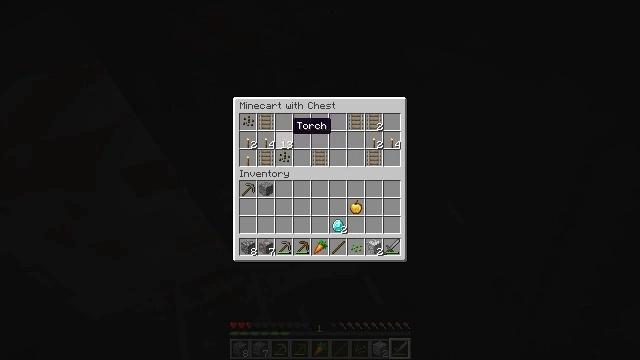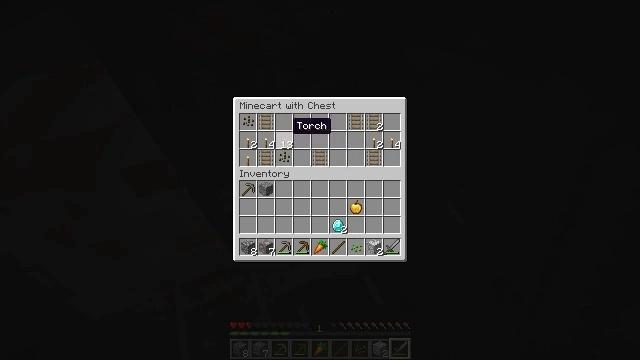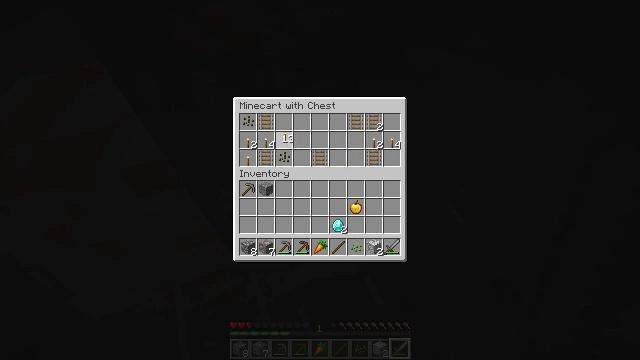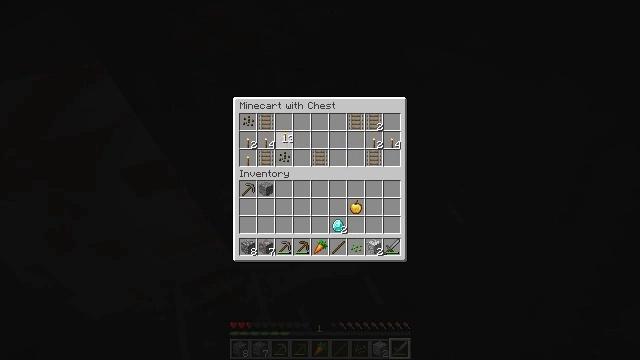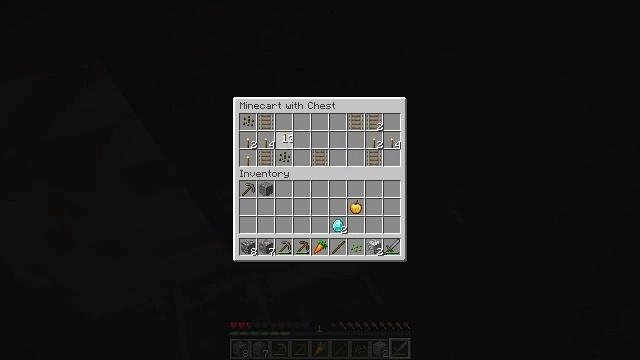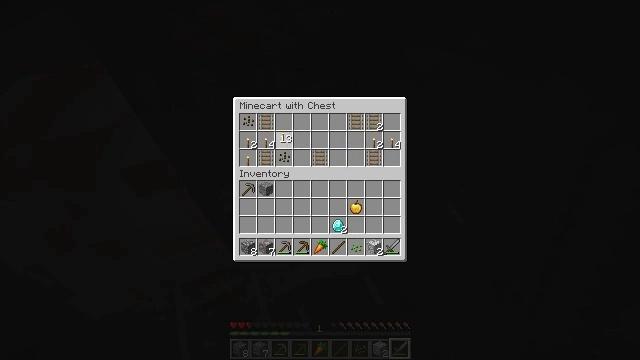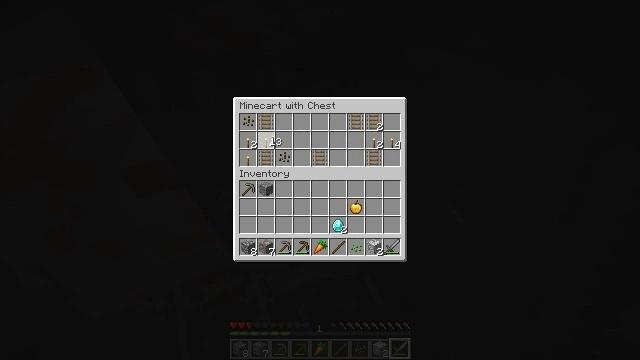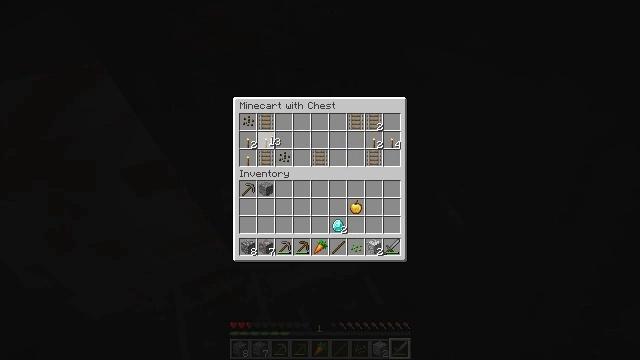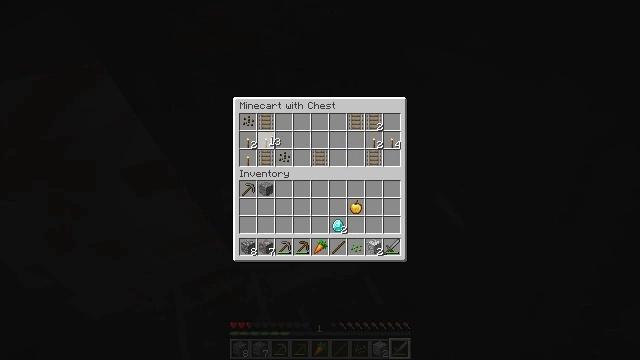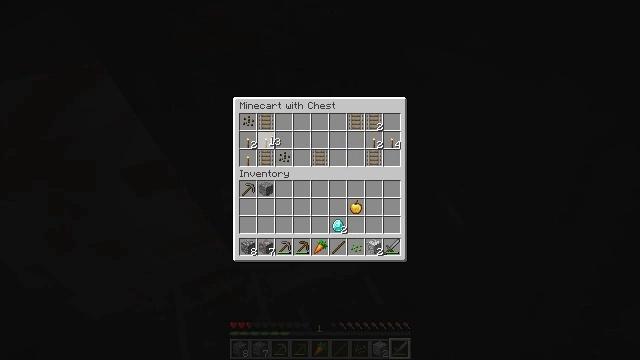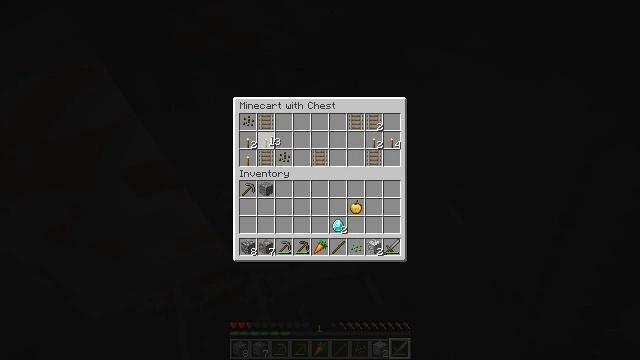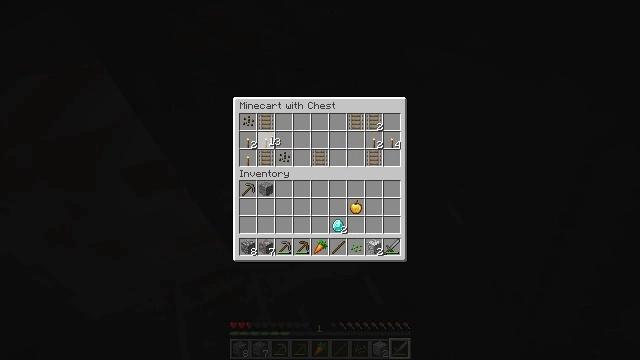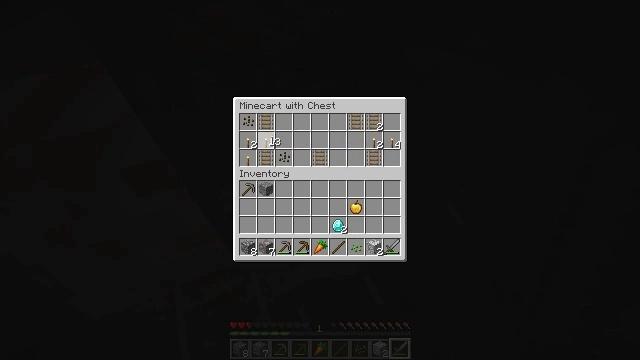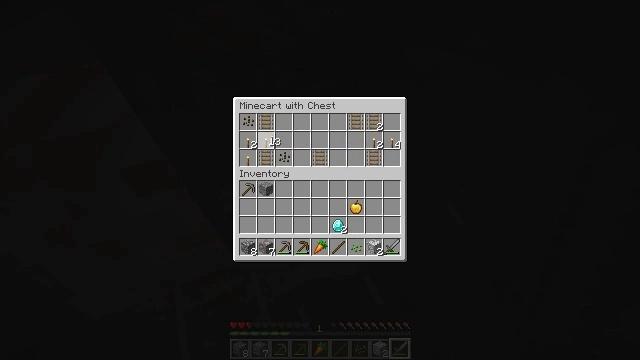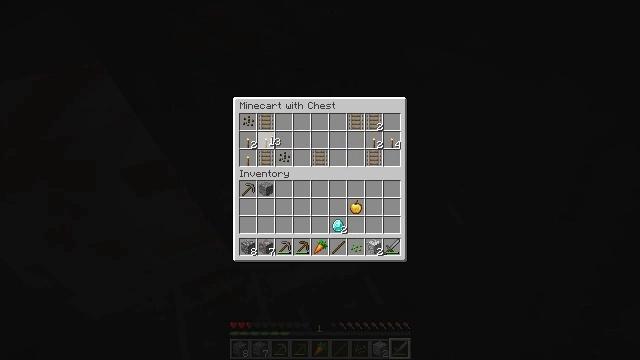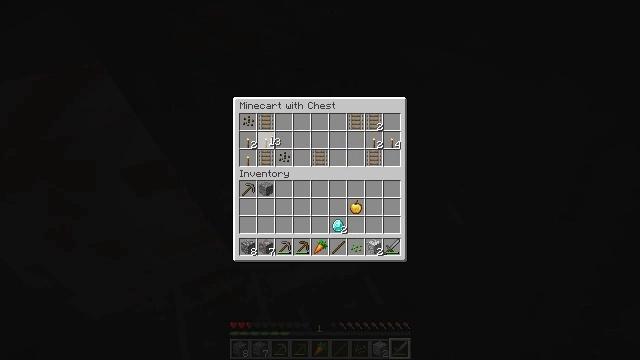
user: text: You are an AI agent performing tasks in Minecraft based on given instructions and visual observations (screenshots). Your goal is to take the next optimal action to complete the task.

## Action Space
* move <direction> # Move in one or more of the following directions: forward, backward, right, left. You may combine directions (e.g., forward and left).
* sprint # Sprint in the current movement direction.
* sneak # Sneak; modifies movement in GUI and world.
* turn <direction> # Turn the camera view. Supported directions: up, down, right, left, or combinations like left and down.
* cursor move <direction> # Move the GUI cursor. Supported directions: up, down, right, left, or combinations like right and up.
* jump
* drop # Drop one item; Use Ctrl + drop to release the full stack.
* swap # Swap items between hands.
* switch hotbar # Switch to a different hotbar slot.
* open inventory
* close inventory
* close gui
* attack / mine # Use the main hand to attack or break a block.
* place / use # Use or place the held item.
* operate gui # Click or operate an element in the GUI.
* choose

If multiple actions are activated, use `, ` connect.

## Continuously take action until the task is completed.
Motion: motion action
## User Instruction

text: Dig through gravel to clear a path.
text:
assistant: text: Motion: no_op
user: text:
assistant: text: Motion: attack / mine
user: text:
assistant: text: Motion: attack / mine
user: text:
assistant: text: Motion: attack / mine
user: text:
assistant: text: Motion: attack / mine
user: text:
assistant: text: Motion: turn left
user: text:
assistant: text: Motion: no_op
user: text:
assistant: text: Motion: no_op
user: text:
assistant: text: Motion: no_op
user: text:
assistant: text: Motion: no_op
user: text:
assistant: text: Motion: no_op
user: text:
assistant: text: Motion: attack / mine
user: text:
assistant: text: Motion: attack / mine
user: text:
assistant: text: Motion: attack / mine
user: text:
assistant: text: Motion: attack / mine
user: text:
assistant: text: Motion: no_op
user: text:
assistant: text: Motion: attack / mine
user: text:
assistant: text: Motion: attack / mine
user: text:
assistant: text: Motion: attack / mine
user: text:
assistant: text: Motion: no_op
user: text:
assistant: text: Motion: no_op
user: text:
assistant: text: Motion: no_op
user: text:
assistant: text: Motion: no_op
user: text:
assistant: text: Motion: no_op
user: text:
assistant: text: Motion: no_op
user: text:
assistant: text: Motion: no_op
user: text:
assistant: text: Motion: no_op
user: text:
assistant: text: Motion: no_op
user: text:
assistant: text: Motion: attack / mine
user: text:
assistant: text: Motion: attack / mine